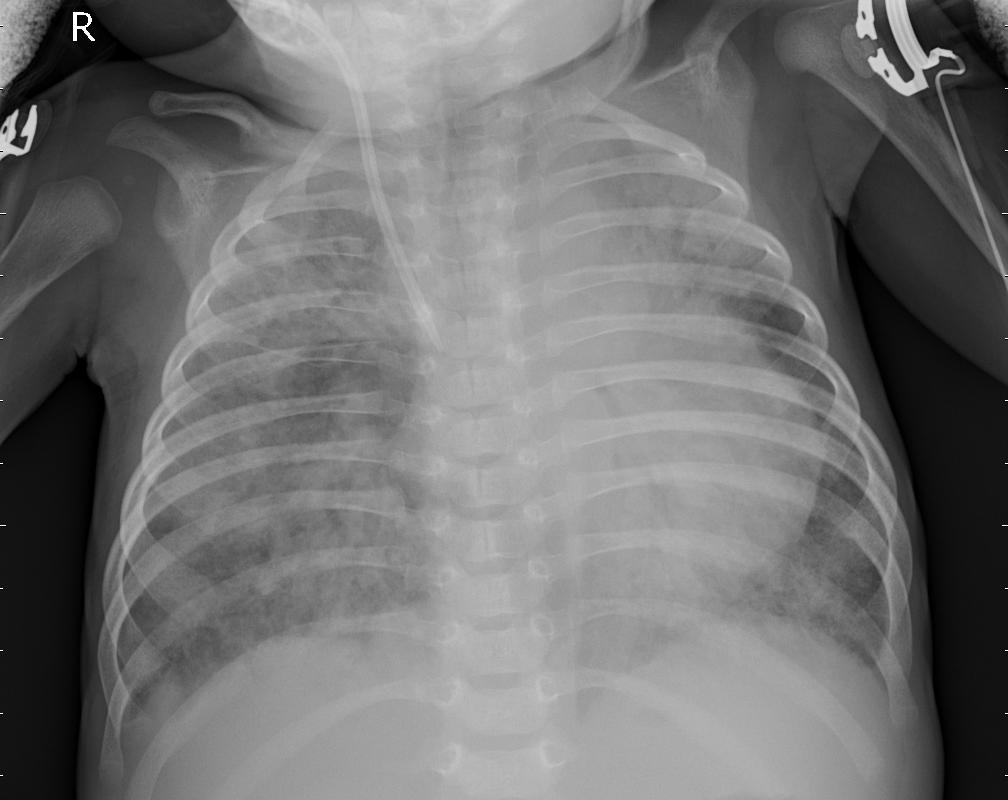
Diagnosis: PNEUMONIA